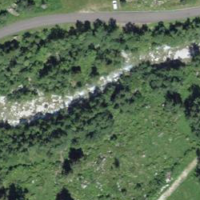
EUNIS habitat code: 23
Species observed at this site:
Anoplotrupes stercorosus
Sorbus aucuparia